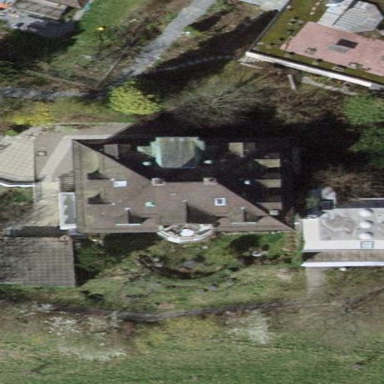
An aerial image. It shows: Building with pyramidal-shaped roof.